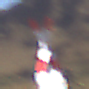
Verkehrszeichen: Andreaskreuz
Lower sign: RichtungsangabeDurchPfeile1
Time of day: MorningAfternoon
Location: Outdoor (Nature)
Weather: PartlyCloudy
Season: NotSpecified
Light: Natural